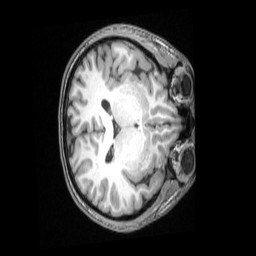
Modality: T1w
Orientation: axial
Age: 24
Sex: female
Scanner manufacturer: siemens
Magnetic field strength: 3 T
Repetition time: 2 s
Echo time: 0.00339 s